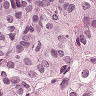
Metastatic tissue present: yes